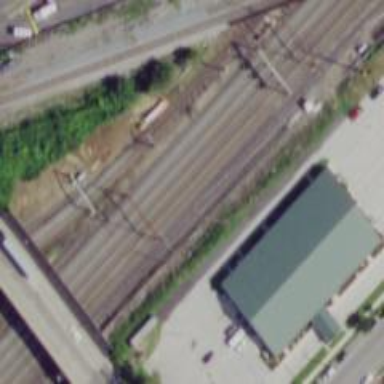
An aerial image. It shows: Railway track with contact lines for electrification.